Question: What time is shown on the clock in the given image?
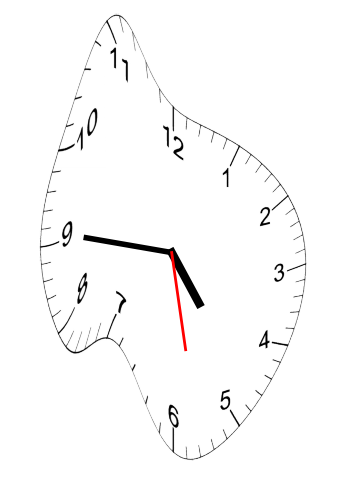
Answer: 04:45:28